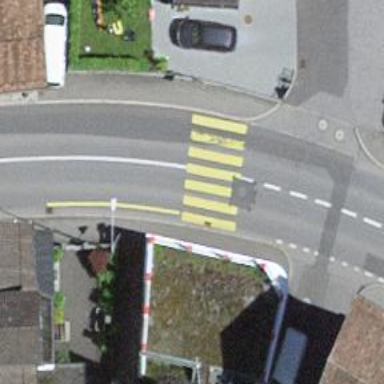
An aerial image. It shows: Zebra crossing on the road.